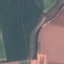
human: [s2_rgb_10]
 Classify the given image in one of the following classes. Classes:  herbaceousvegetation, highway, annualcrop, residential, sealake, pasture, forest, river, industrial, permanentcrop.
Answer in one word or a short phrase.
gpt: AnnualCrop